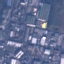
Label: Industrial